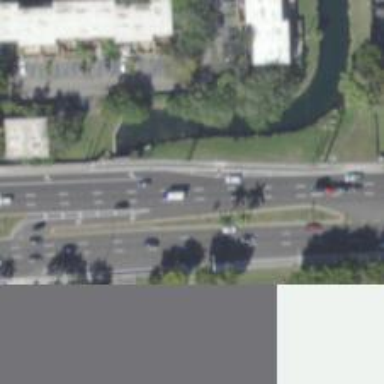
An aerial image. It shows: Primary highway with separate asphalt sidewalks.